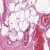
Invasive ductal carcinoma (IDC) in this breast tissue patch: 0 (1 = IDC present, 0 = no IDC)